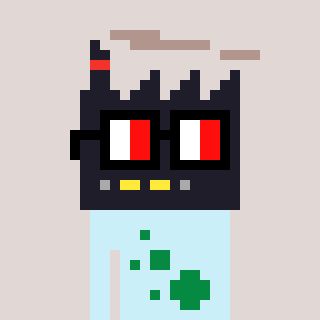
a pixel art character with square glasses with black frames and red eyes, a factory-shaped head and a cold-colored body on a warm background